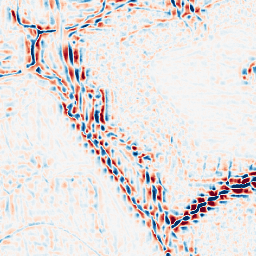
Category: wavelet
Decomposition family: wavelet_reverse_biorthogonal
Decomposition parameters: wavelet: rbio4.4
level: 3
Upsampling method: bilinear
Upsampling parameters: scale: 2
Upsampling scale: 2